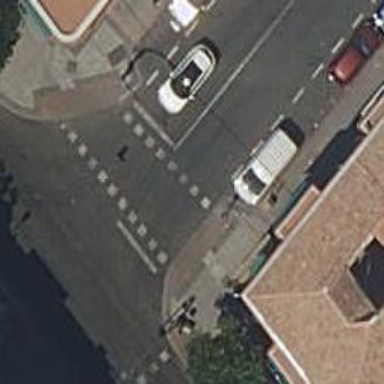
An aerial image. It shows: Asphalt footway with uncontrolled crossing and markings.